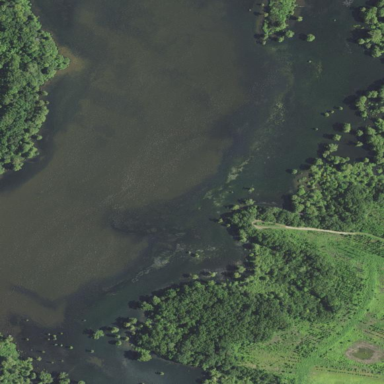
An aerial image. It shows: Pond with natural water.